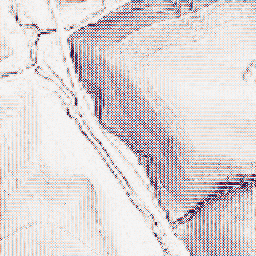
Category: wavelet
Decomposition family: wavelet_biorthogonal
Decomposition parameters: wavelet: bior1.3
level: 1
Upsampling method: bspline
Upsampling parameters: scale: 2
Upsampling scale: 2